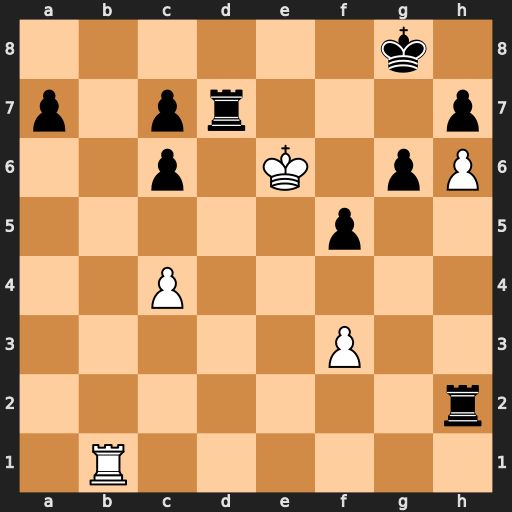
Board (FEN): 6k1/p1pr3p/2p1K1pP/5p2/2P5/5P2/7r/1R6
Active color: w
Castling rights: -
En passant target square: -
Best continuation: Rb8+ Rd8 Rxd8#